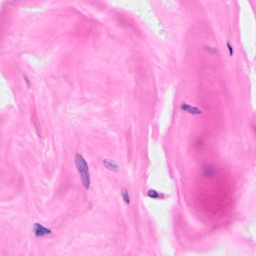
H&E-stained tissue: Breast